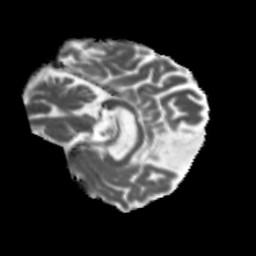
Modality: MD
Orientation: sagittal
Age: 69
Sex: female
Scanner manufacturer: siemens
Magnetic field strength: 3 T
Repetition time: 5.47 s
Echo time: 0.0854 s